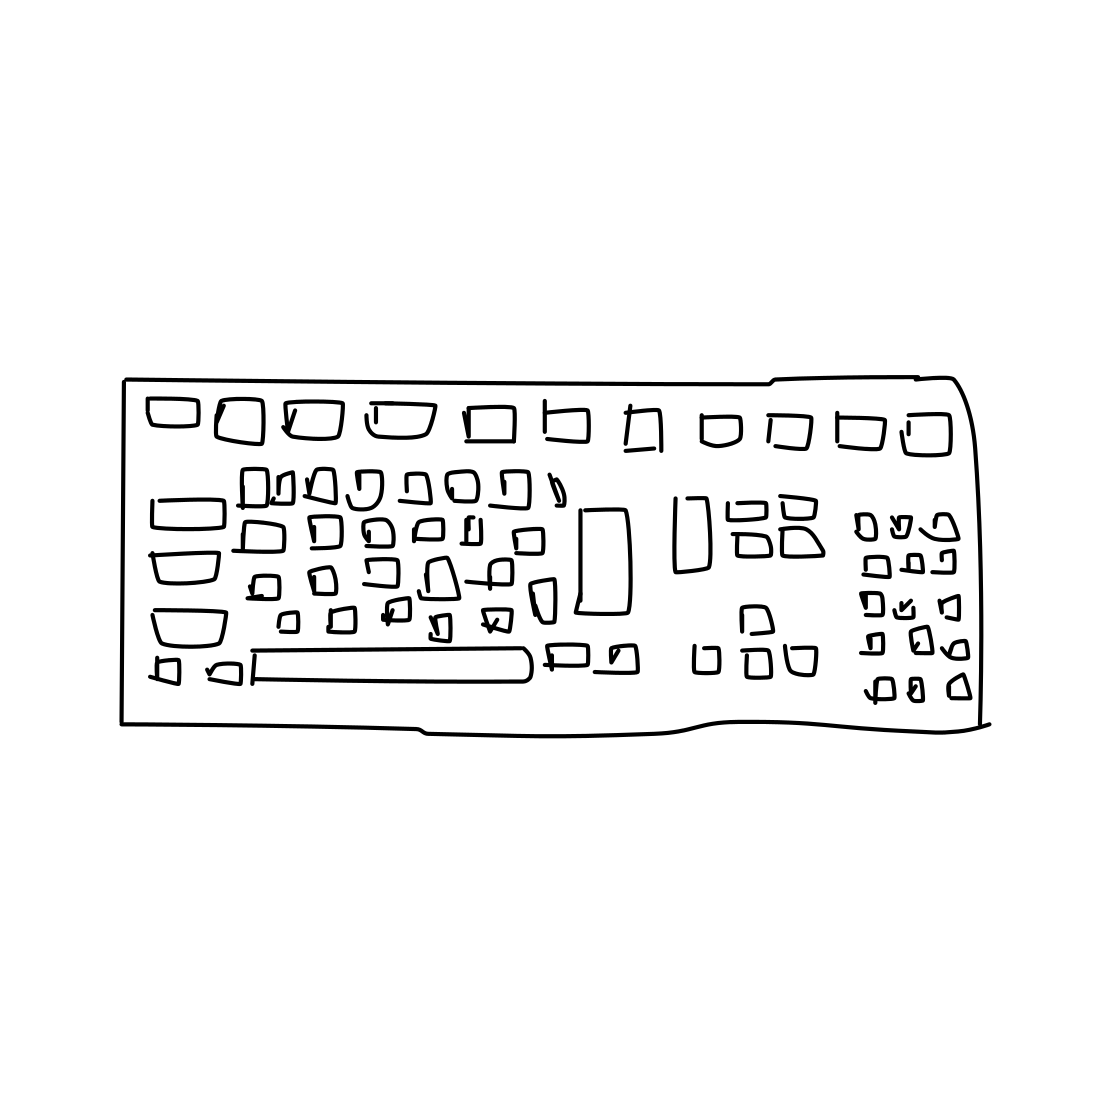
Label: keyboard